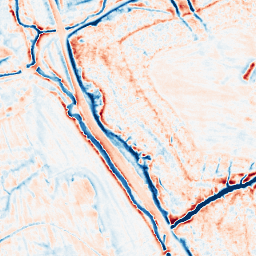
Category: edge_preserving
Decomposition family: anisotropic_diffusion
Decomposition parameters: iterations: 50
kappa: 10
gamma: 0.1
Upsampling method: bilinear
Upsampling parameters: scale: 4
Upsampling scale: 4